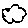
Label: cloud